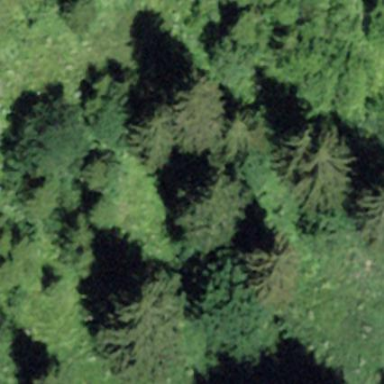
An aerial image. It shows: Forest area.